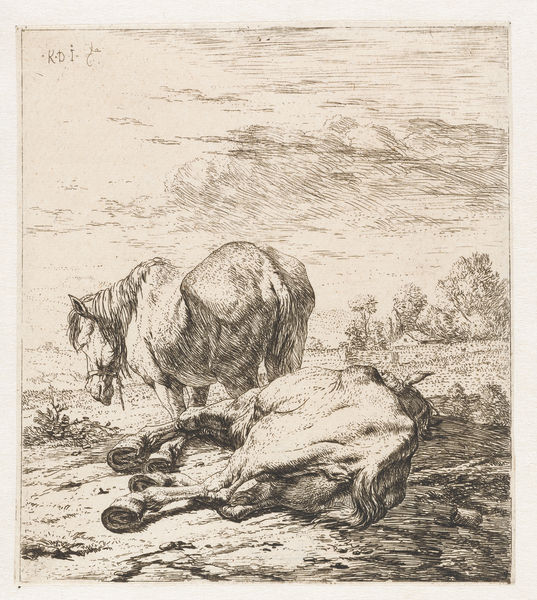
Titel: Twee paarden
Künstler: Karel Dujardin
Standort: Amsterdam
Institution: Rijksmuseum
Schlagwörter: black, old, print, brown, plant, sad, cloud, clouds, sky, ear, field, house, landscape, trees, grass, drawing, animals, sketch, tail, dead, meadow, pasture, ink, signature, rain, animal, legs, cow, farm, gras, horse, hoof, resting, sleep, desert, dry, muscle, bridle, hoofs, mane, dying, donkey, rein, farmhouse, r, dead horse, two horse